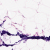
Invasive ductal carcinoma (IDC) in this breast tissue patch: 0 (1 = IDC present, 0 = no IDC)